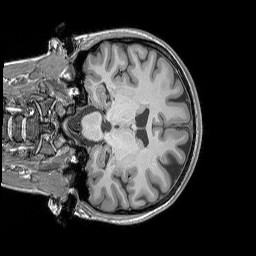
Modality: T1w
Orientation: coronal
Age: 24
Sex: female
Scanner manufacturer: siemens
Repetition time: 2.25 s
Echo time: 0.00302 s